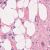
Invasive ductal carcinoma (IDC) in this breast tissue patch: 1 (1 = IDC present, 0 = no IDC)